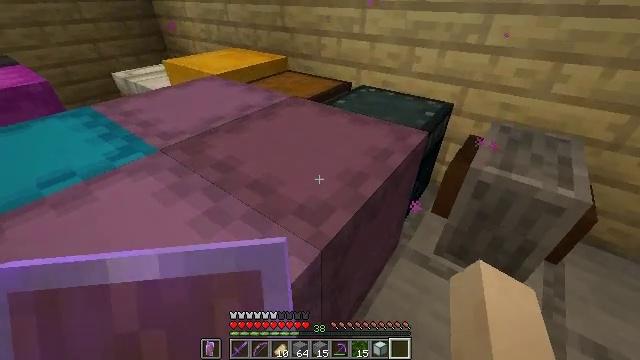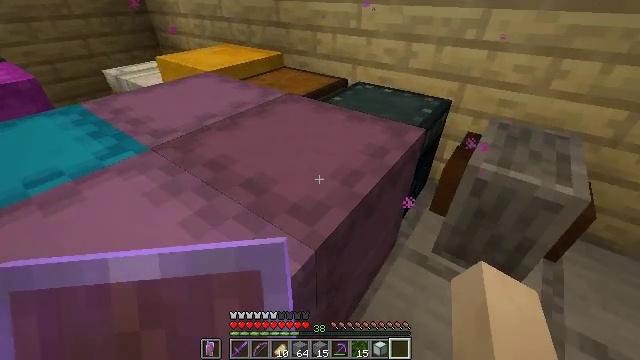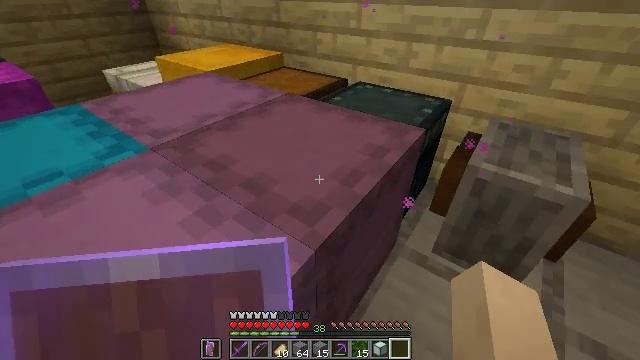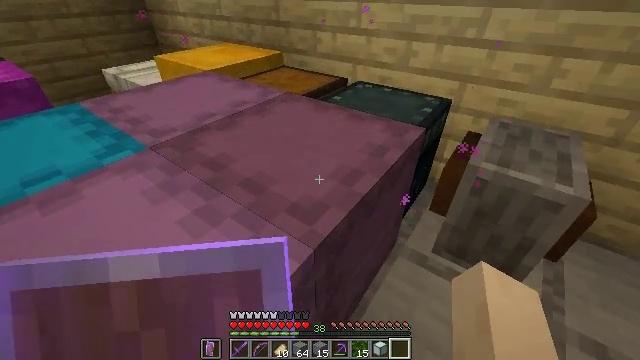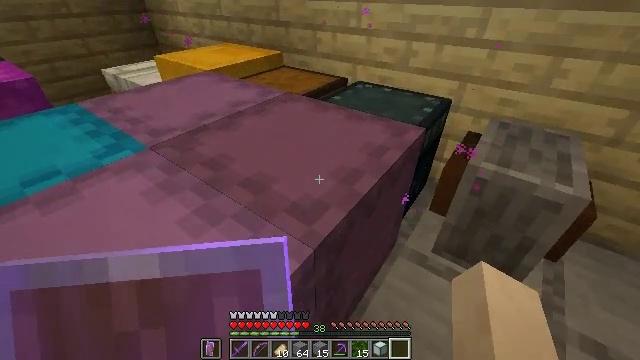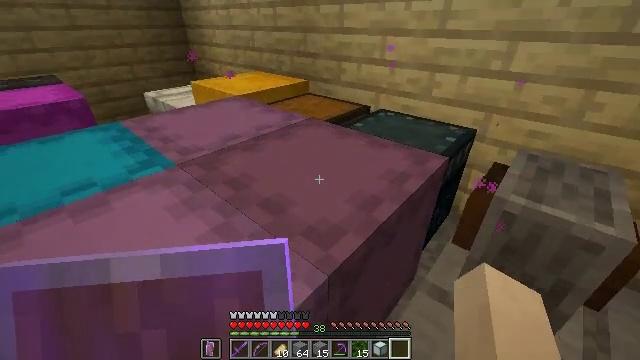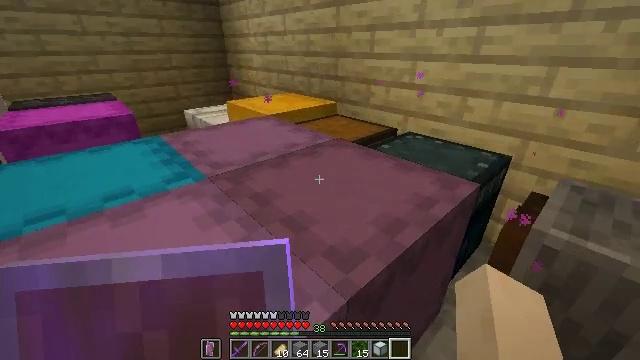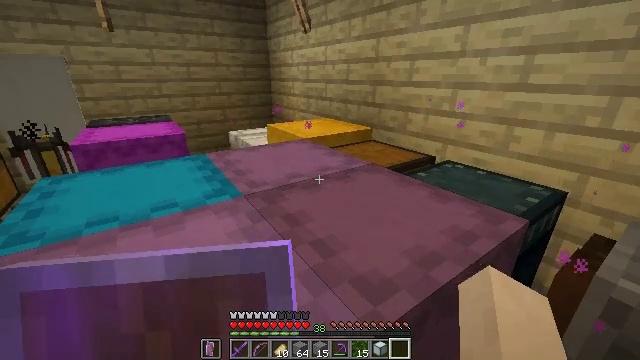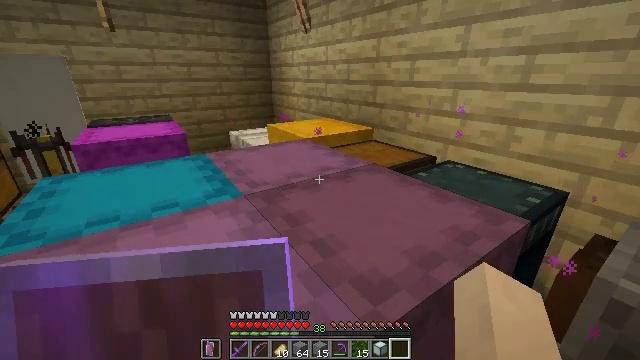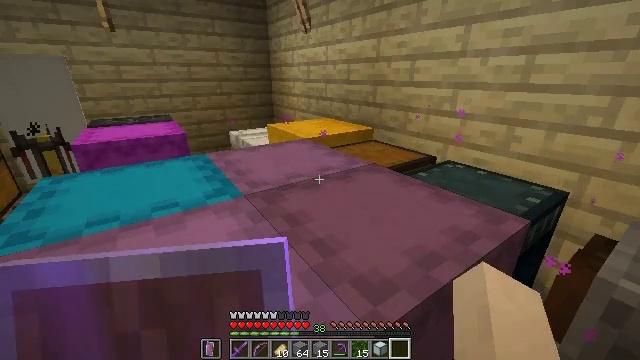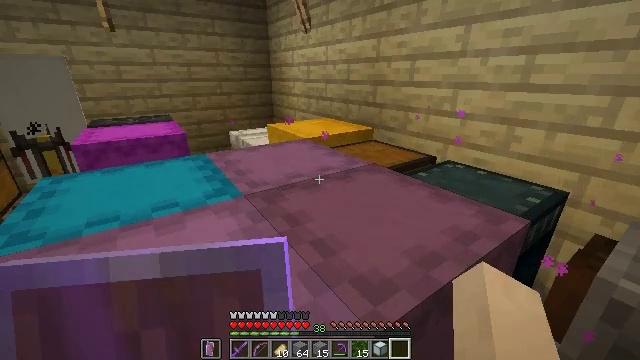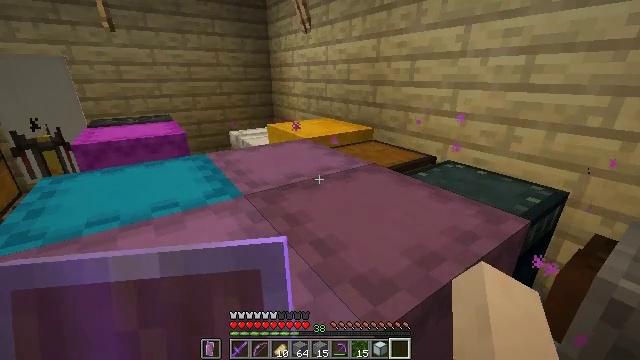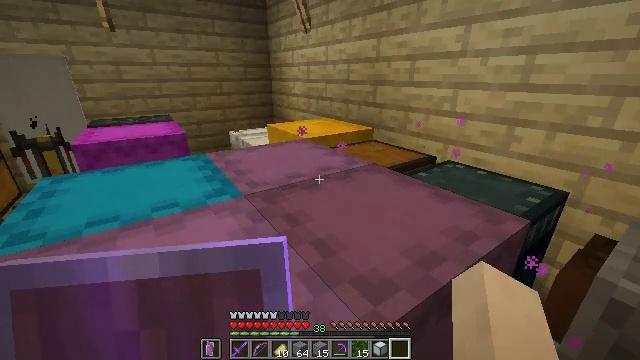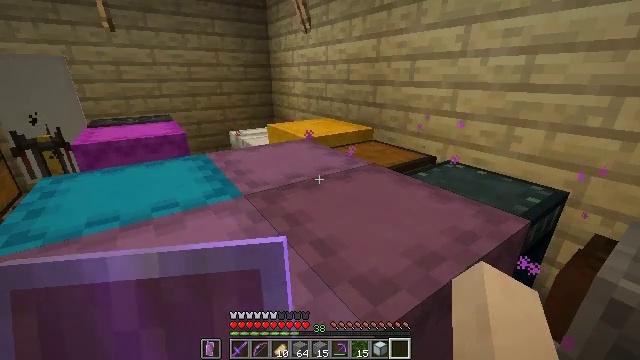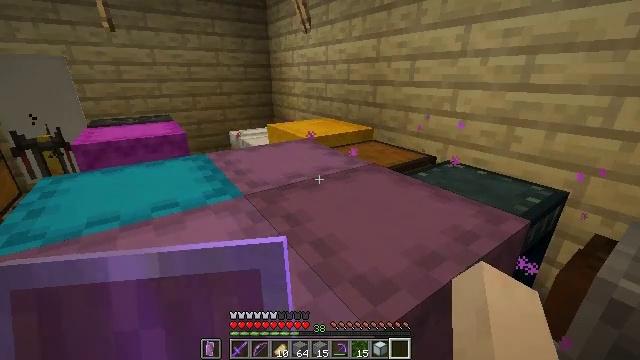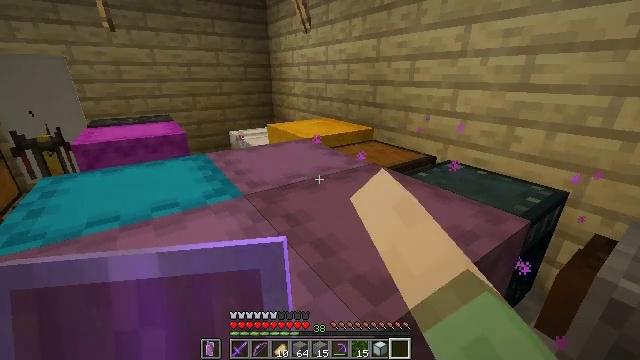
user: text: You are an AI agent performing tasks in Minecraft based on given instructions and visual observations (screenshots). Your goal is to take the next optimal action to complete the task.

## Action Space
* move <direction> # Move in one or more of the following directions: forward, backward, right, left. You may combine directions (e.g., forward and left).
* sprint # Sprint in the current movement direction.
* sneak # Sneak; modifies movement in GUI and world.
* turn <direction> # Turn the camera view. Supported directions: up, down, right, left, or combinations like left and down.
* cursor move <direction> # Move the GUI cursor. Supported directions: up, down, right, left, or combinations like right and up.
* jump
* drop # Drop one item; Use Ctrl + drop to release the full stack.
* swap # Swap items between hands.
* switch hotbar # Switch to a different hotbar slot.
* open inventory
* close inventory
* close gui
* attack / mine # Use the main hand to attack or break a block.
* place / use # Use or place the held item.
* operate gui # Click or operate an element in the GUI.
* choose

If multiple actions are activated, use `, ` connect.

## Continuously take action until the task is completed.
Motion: motion action
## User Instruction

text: Make polished blackstone stairs with polished blackstone blocks.
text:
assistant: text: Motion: no_op
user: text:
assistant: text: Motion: no_op
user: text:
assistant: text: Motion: no_op
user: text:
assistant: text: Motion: no_op
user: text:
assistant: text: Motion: turn left and up
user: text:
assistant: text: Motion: turn left and up
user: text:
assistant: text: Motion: turn left and up
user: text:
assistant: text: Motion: no_op
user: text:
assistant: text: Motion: no_op
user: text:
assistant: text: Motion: no_op
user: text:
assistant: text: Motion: no_op
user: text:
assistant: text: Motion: no_op
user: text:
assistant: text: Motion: no_op
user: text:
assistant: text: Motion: use / place
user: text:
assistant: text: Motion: use / place
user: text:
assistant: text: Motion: use / place
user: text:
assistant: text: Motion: no_op
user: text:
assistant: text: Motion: no_op
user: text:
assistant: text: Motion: no_op
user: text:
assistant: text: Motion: no_op
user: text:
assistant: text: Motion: no_op
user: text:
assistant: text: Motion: no_op
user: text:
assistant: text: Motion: no_op
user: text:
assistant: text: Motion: no_op
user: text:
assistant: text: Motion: no_op
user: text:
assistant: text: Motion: no_op
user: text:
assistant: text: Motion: no_op
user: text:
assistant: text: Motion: no_op
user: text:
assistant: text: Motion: no_op
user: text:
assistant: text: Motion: no_op